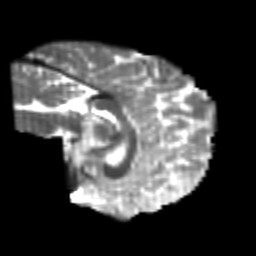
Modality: T2w
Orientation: sagittal
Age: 20
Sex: female
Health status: healthy
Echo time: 0.074 s